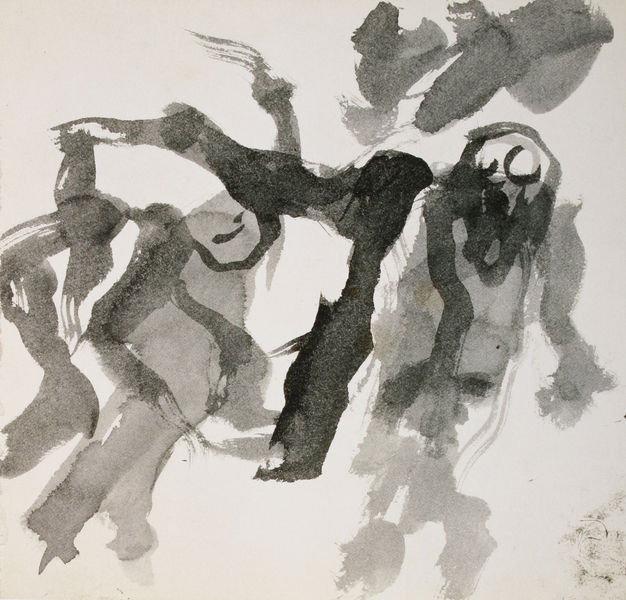
Titel: Untitled
Künstler: Willem De Kooning
Standort: Baden-Baden
Institution: Museum Frieder Burda
Schlagwörter: schatten, weiß, aquarell, menschen, bewegung, grau, haar, schwarz, tanz, figur, haare, abstrakt, formen, figuren, striche, gestalt, tusche, linie, linear, form, blanc, noir, scharz, kleckse, verlaufen, gouache, dessin, abstrait, pinselzeichnung, bewegungen, encre